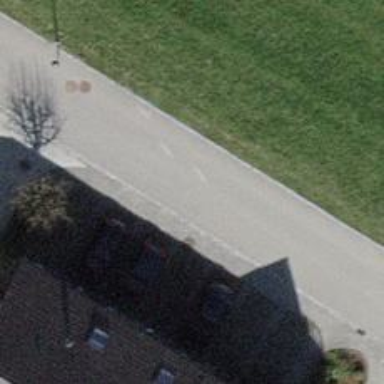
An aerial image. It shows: Residential road with asphalt surface.